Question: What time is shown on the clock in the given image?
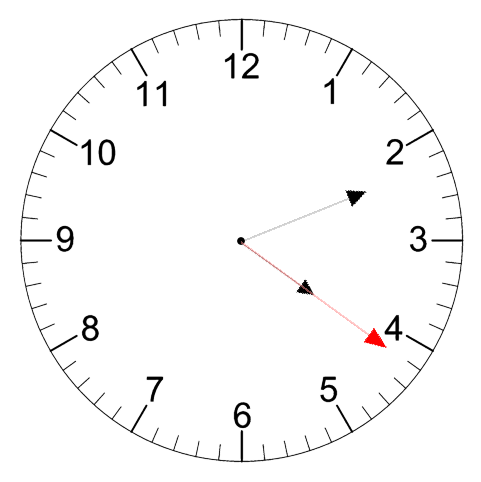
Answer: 04:11:21